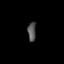
Tissue: lung
Cell type: Epithelial cells
Senescence score: 0.2209
Nuclear area (px): 156
Mean DAPI intensity: 85.276